【题型】解答题　【知识点】解析几何　【难度】easy
已知点 $P$ 是双曲线 $\frac{x^2}{9} - \frac{y^2}{16} = 1$ 右支上的一点, 点 $M$、$N$ 分别是圆 $(x + 5)^2 + y^2 = 4$ 和 $(x - 5)^2 + y^2 = 1$ 上

的点, 求 $|PM| - |PN|$ 的最大值.
【解答】
【答案】 $9$

【分析】

先由已知条件可知双曲线的两个焦点为两个圆的圆心, 再利用平面几何知识把 $|PM| - |PN|$ 转化为双曲线上

的点到两焦点之间的距离, 结合双曲线的定义即可求 $|PM| - |PN|$ 的最大值.

【详解】 $\because \frac{x^2}{9} - \frac{y^2}{16} = 1$, $\therefore a^2 = 9, b^2 = 16$, 则 $c^2 = 25$,

故双曲线的两个焦点为 $F_1(-5, 0), F_2(5, 0)$,

$F_1(-5, 0), F_2(5, 0)$ 也分别是两个圆的圆心, 两圆的半径分别为 $r_1 = 2, r_2 = 1$,

所以 $|PM|_{\max} = |PF_1| + 2$, $|PN|_{\min} = |PF_2| - 1$,

则 $(|PM| - |PN|)_{\max} = |PM|_{\max} - |PN|_{\min} = (|PF_1| + 2) - (|PF_2| - 1)$

$= |PF_1| - |PF_2| + 3 = 2 \times 3 + 3 = 9$,

即 $|PM| - |PN|$ 的最大值为 $9$.

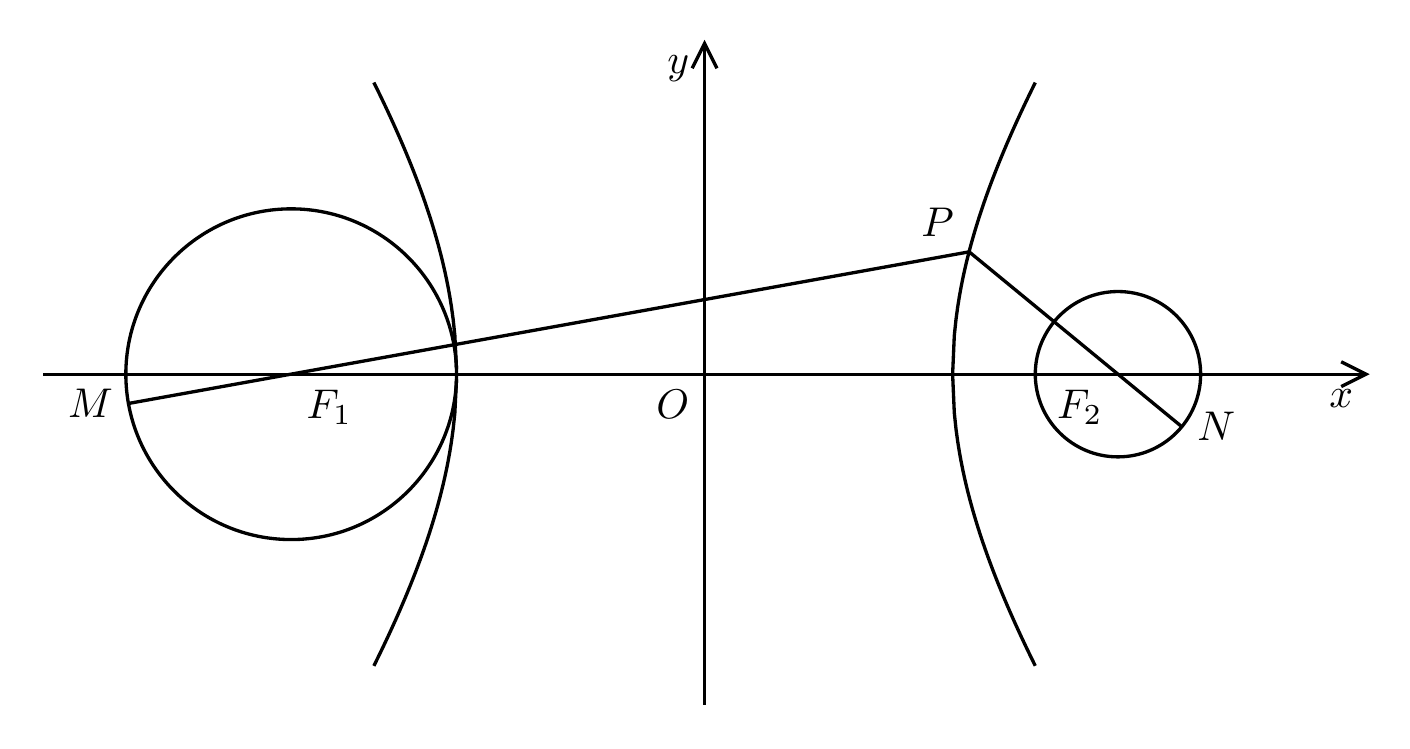